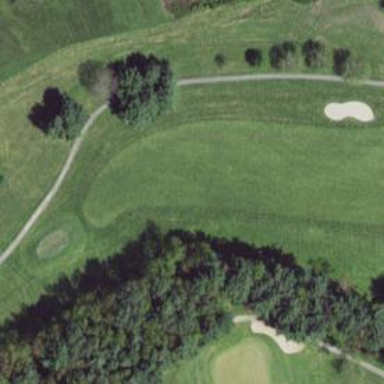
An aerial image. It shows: Grassy area designated as golf fairway.